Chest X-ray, PA view. Patient: 77 years old, sex M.
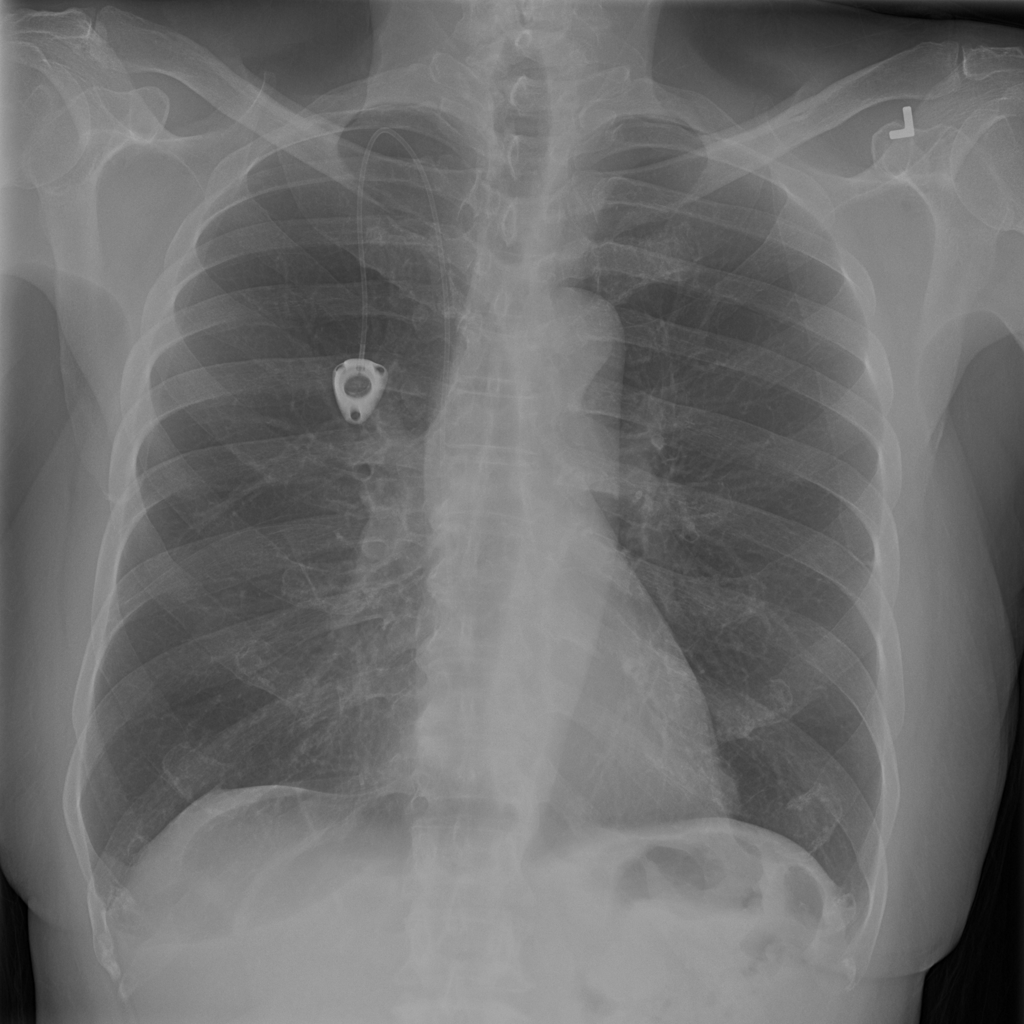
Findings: No Finding